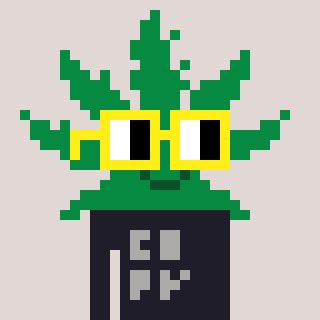
a pixel art character with square yellow glasses, a weed-shaped head and a grayscale-colored body on a warm background